Field crop: maize
Growth stage: 2
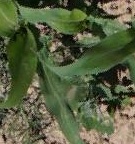
Species: maize